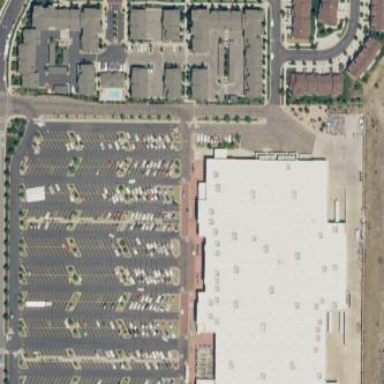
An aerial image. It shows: Retail building housing supermarket.